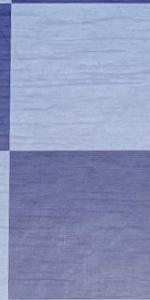
Label: Empty